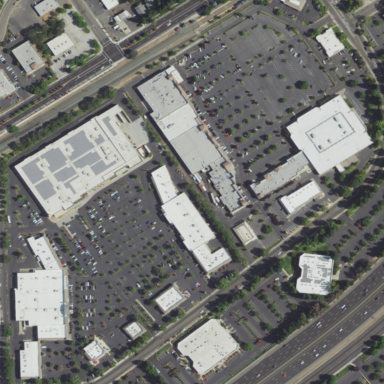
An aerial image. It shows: Retail area.